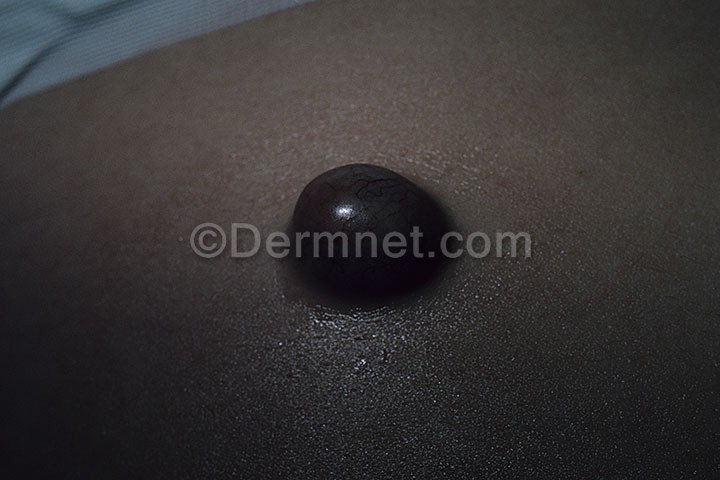
Disease: Seborrheic Keratoses and other Benign Tumors